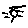
Label: sun